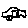
Label: car